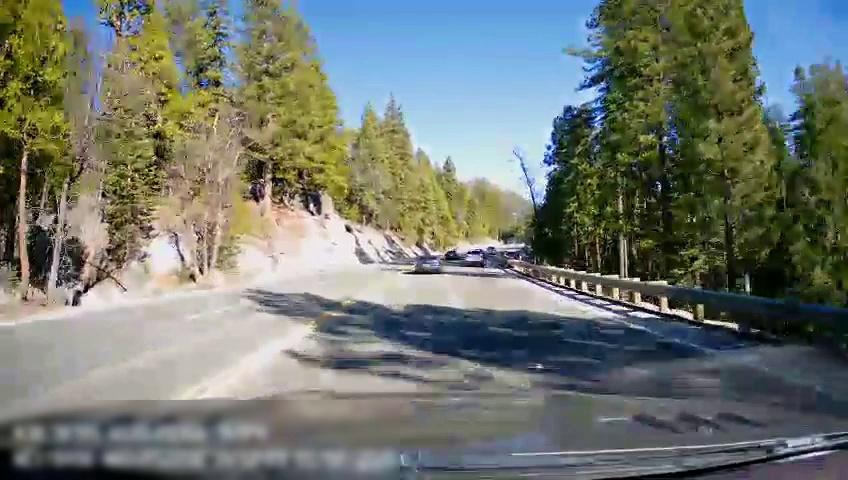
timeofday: Day
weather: Sunny
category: Drivable Space
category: Vehicles | Car
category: Vehicles | SUV
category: Lanes | Current Lane
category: Lanes | Alternate Lane
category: Lanes | Opposite Lane
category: Lanes | Opposite Lane